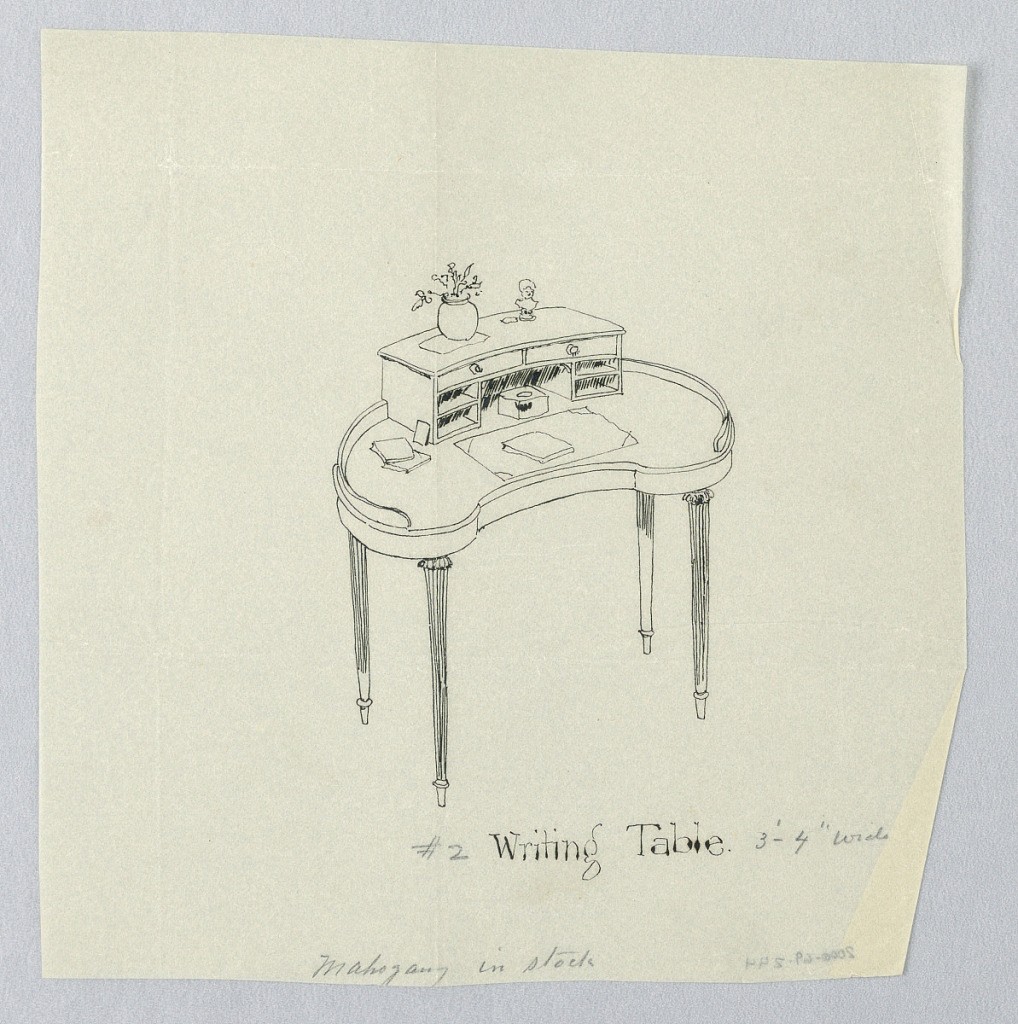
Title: Design for Kidney-Shaped Writing Table with Open Compartments
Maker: A.N. Davenport Co.
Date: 1900–05
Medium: Pen and black ink on thin cream tracing paper
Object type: Drawing
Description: Kidney-shaped table top with backsplash; rectangular cabinet center rear with 2 upper drawers and a niche below, flanked by 4 small open compartments; raised on 4 straight, fluted, tapering legs with carved tops.